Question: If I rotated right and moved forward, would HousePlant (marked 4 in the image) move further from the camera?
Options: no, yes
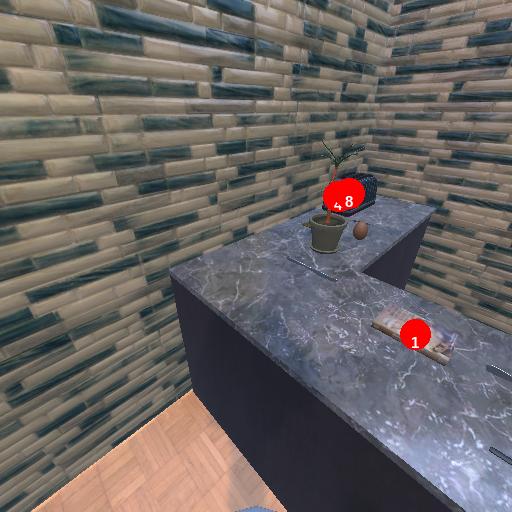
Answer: no